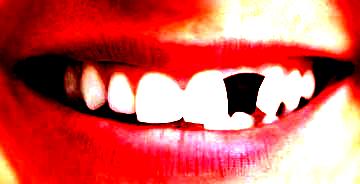
Condition: hypodontia